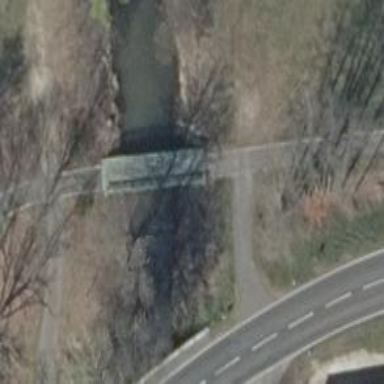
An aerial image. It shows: Path on asphalt surface with bridge.